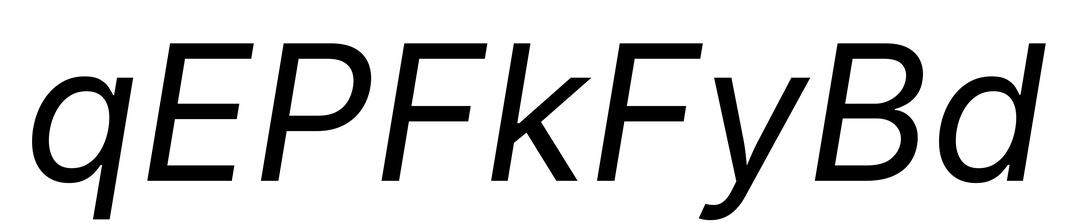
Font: Inter-Italic_Italic